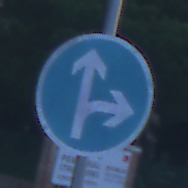
Verkehrszeichen: VorgeschriebeneFahrtrichtungGeradeausOderRechts
Umgebung: Outdoor, Urban
Tageszeit: Dawn
Wetter: PartlyCloudy
Licht: Natural
Jahreszeit: NotSpecified
Kontrast: LowContrast